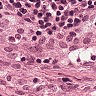
Metastatic tissue present: no